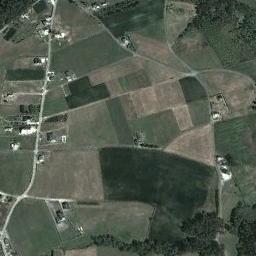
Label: rectangular_farmland